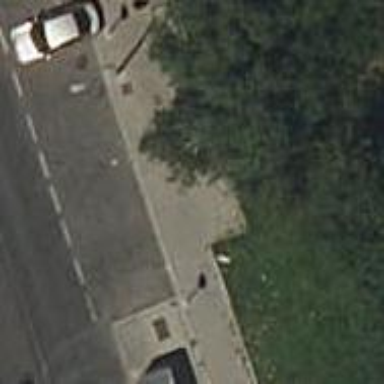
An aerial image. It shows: Taxi stand.